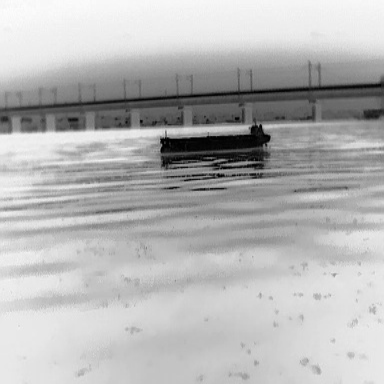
There is a liner in the infrared image.